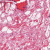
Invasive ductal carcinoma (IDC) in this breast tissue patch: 0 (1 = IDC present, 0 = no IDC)